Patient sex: M
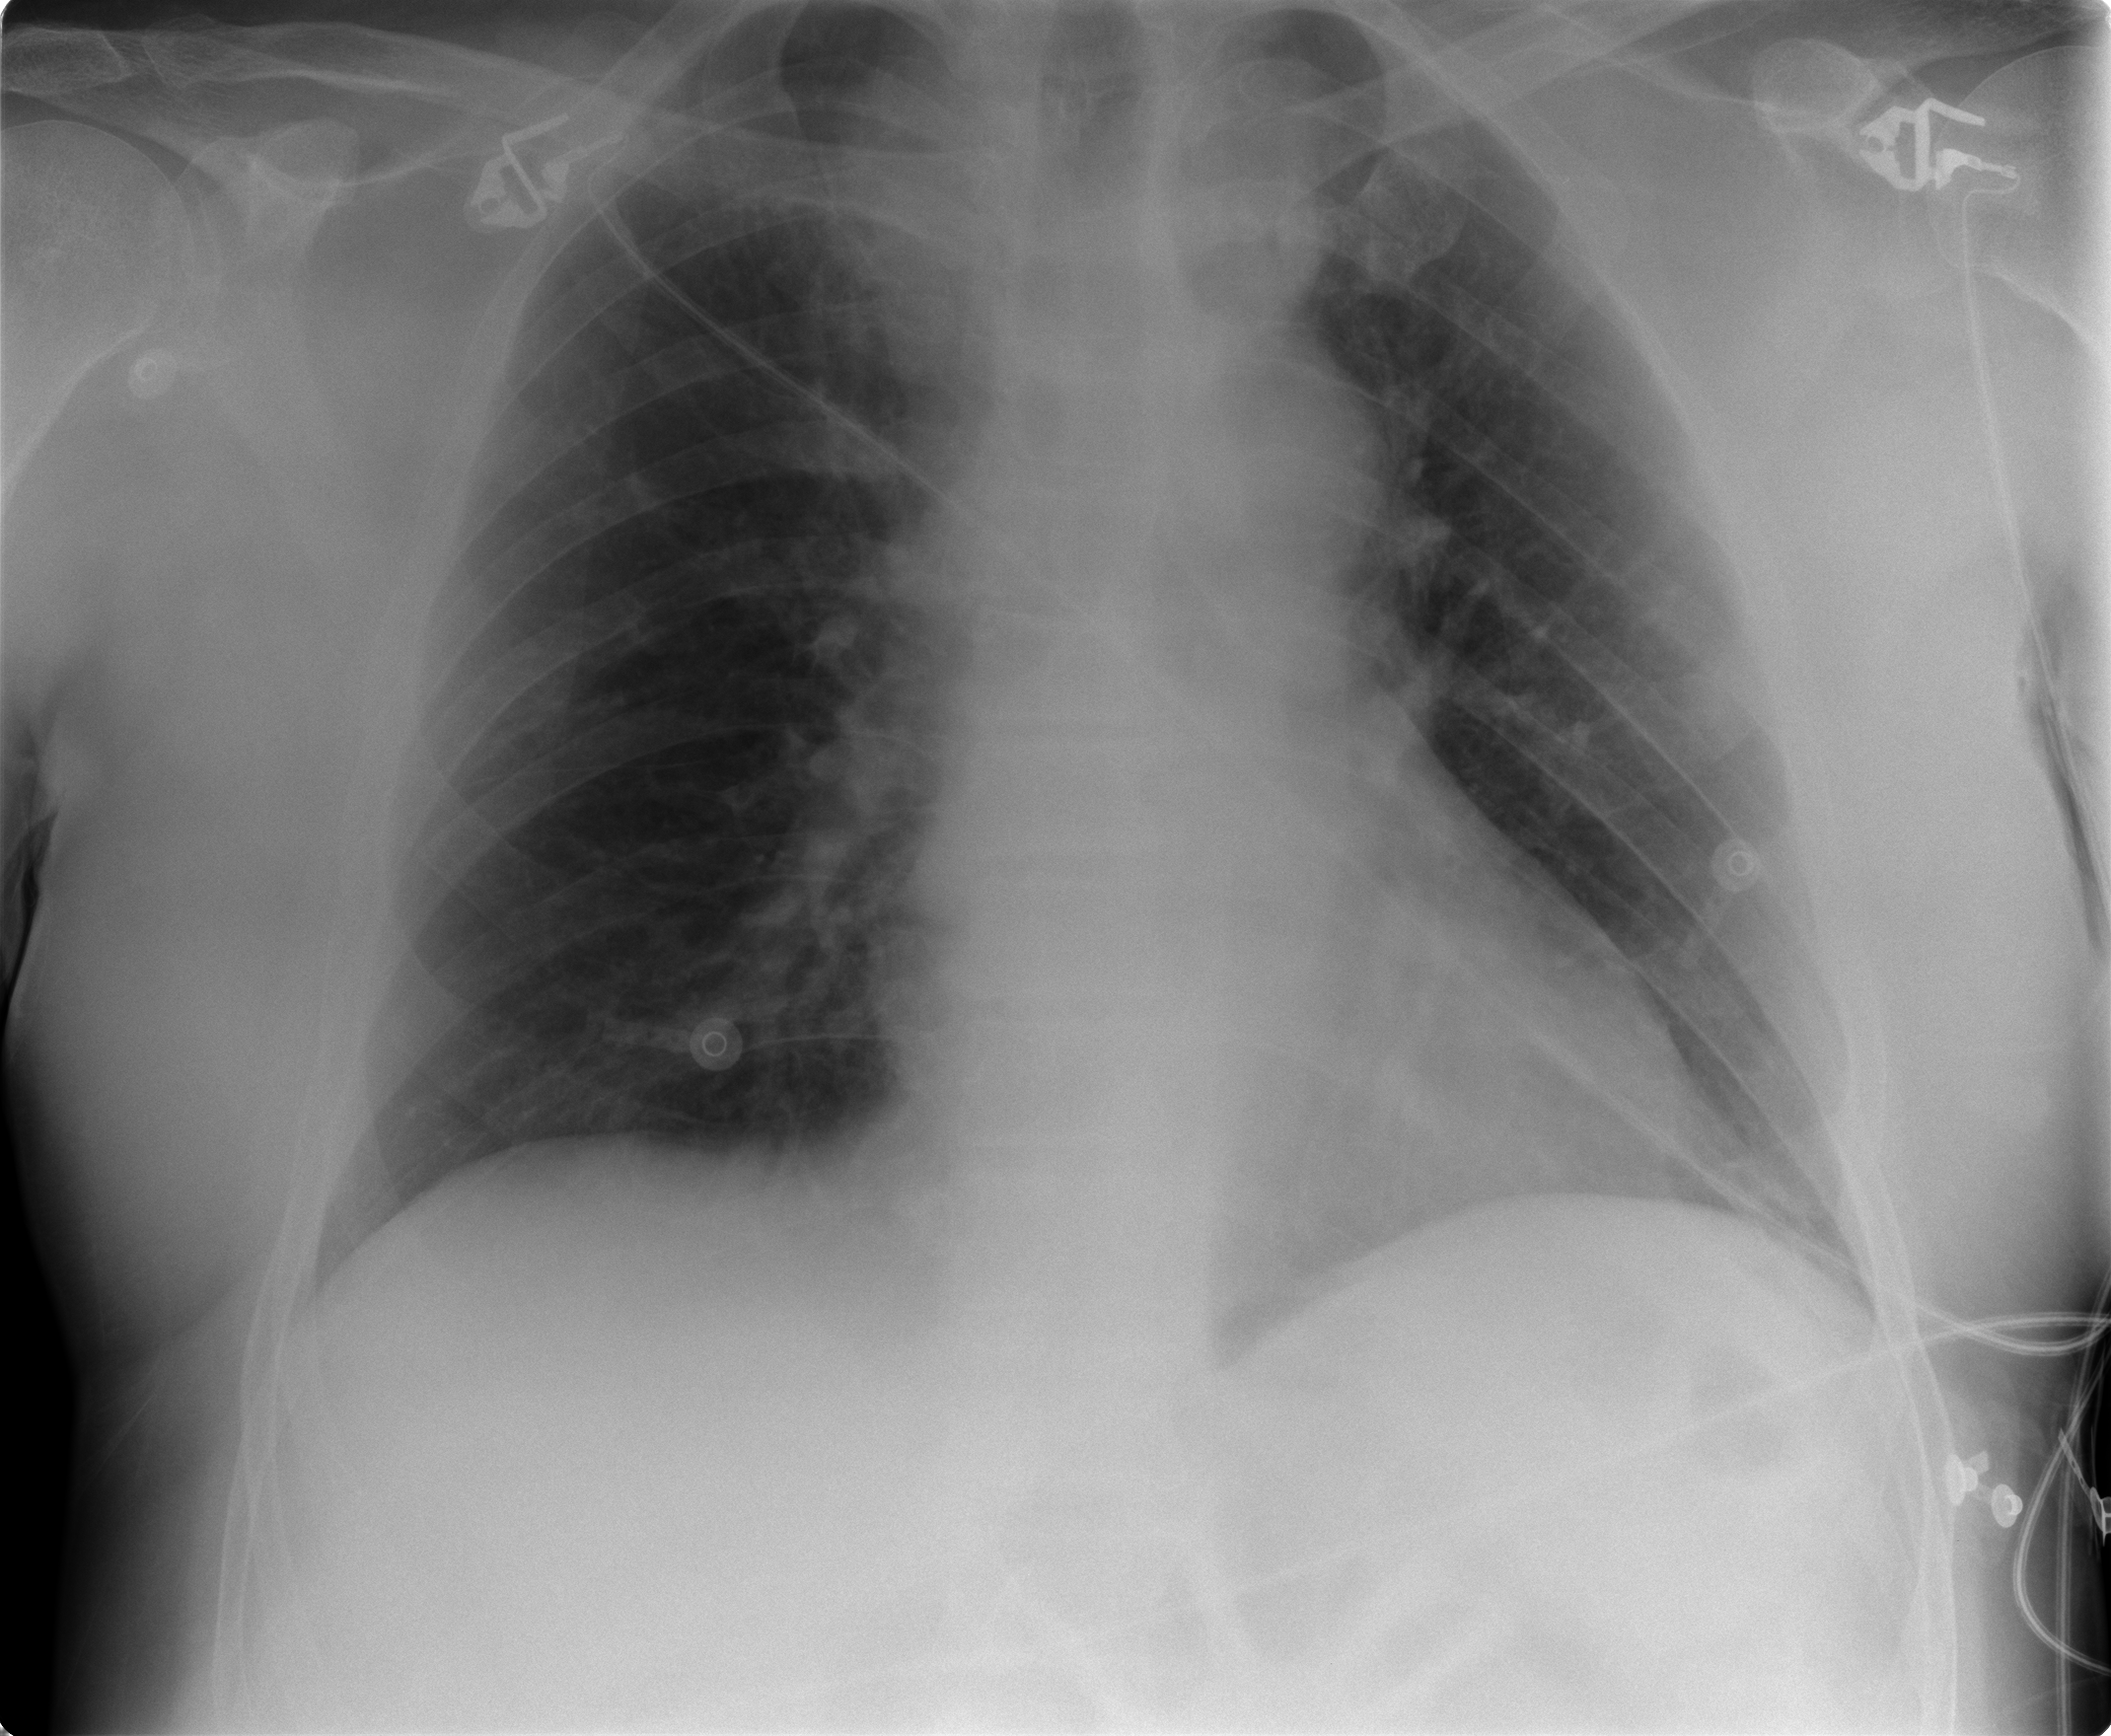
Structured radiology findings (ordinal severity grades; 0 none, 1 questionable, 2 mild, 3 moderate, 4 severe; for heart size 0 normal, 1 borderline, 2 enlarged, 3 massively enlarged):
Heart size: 1
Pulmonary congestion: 0
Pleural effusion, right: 0
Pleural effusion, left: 0
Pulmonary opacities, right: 0
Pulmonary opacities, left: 0
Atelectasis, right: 2
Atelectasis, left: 2